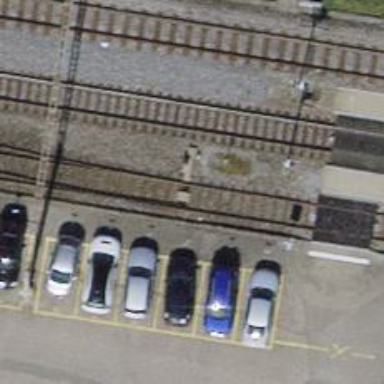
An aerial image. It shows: Railway switch.